Interaction volume radius: 5 \u00c5
Interaction volume height: 15 \u00c5
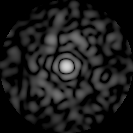
Disorder parameter: 0.8309